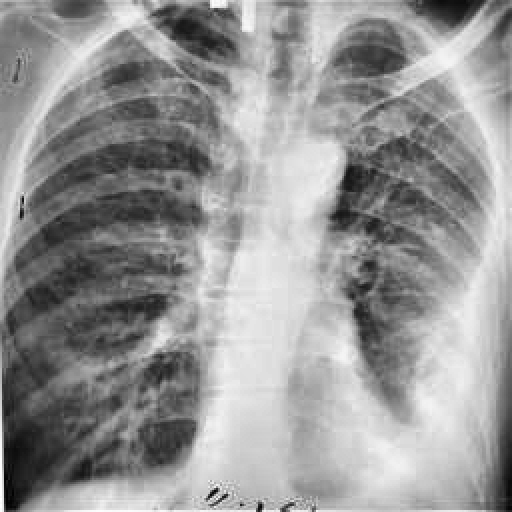
Finding: TUBERCULOSIS